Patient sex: F
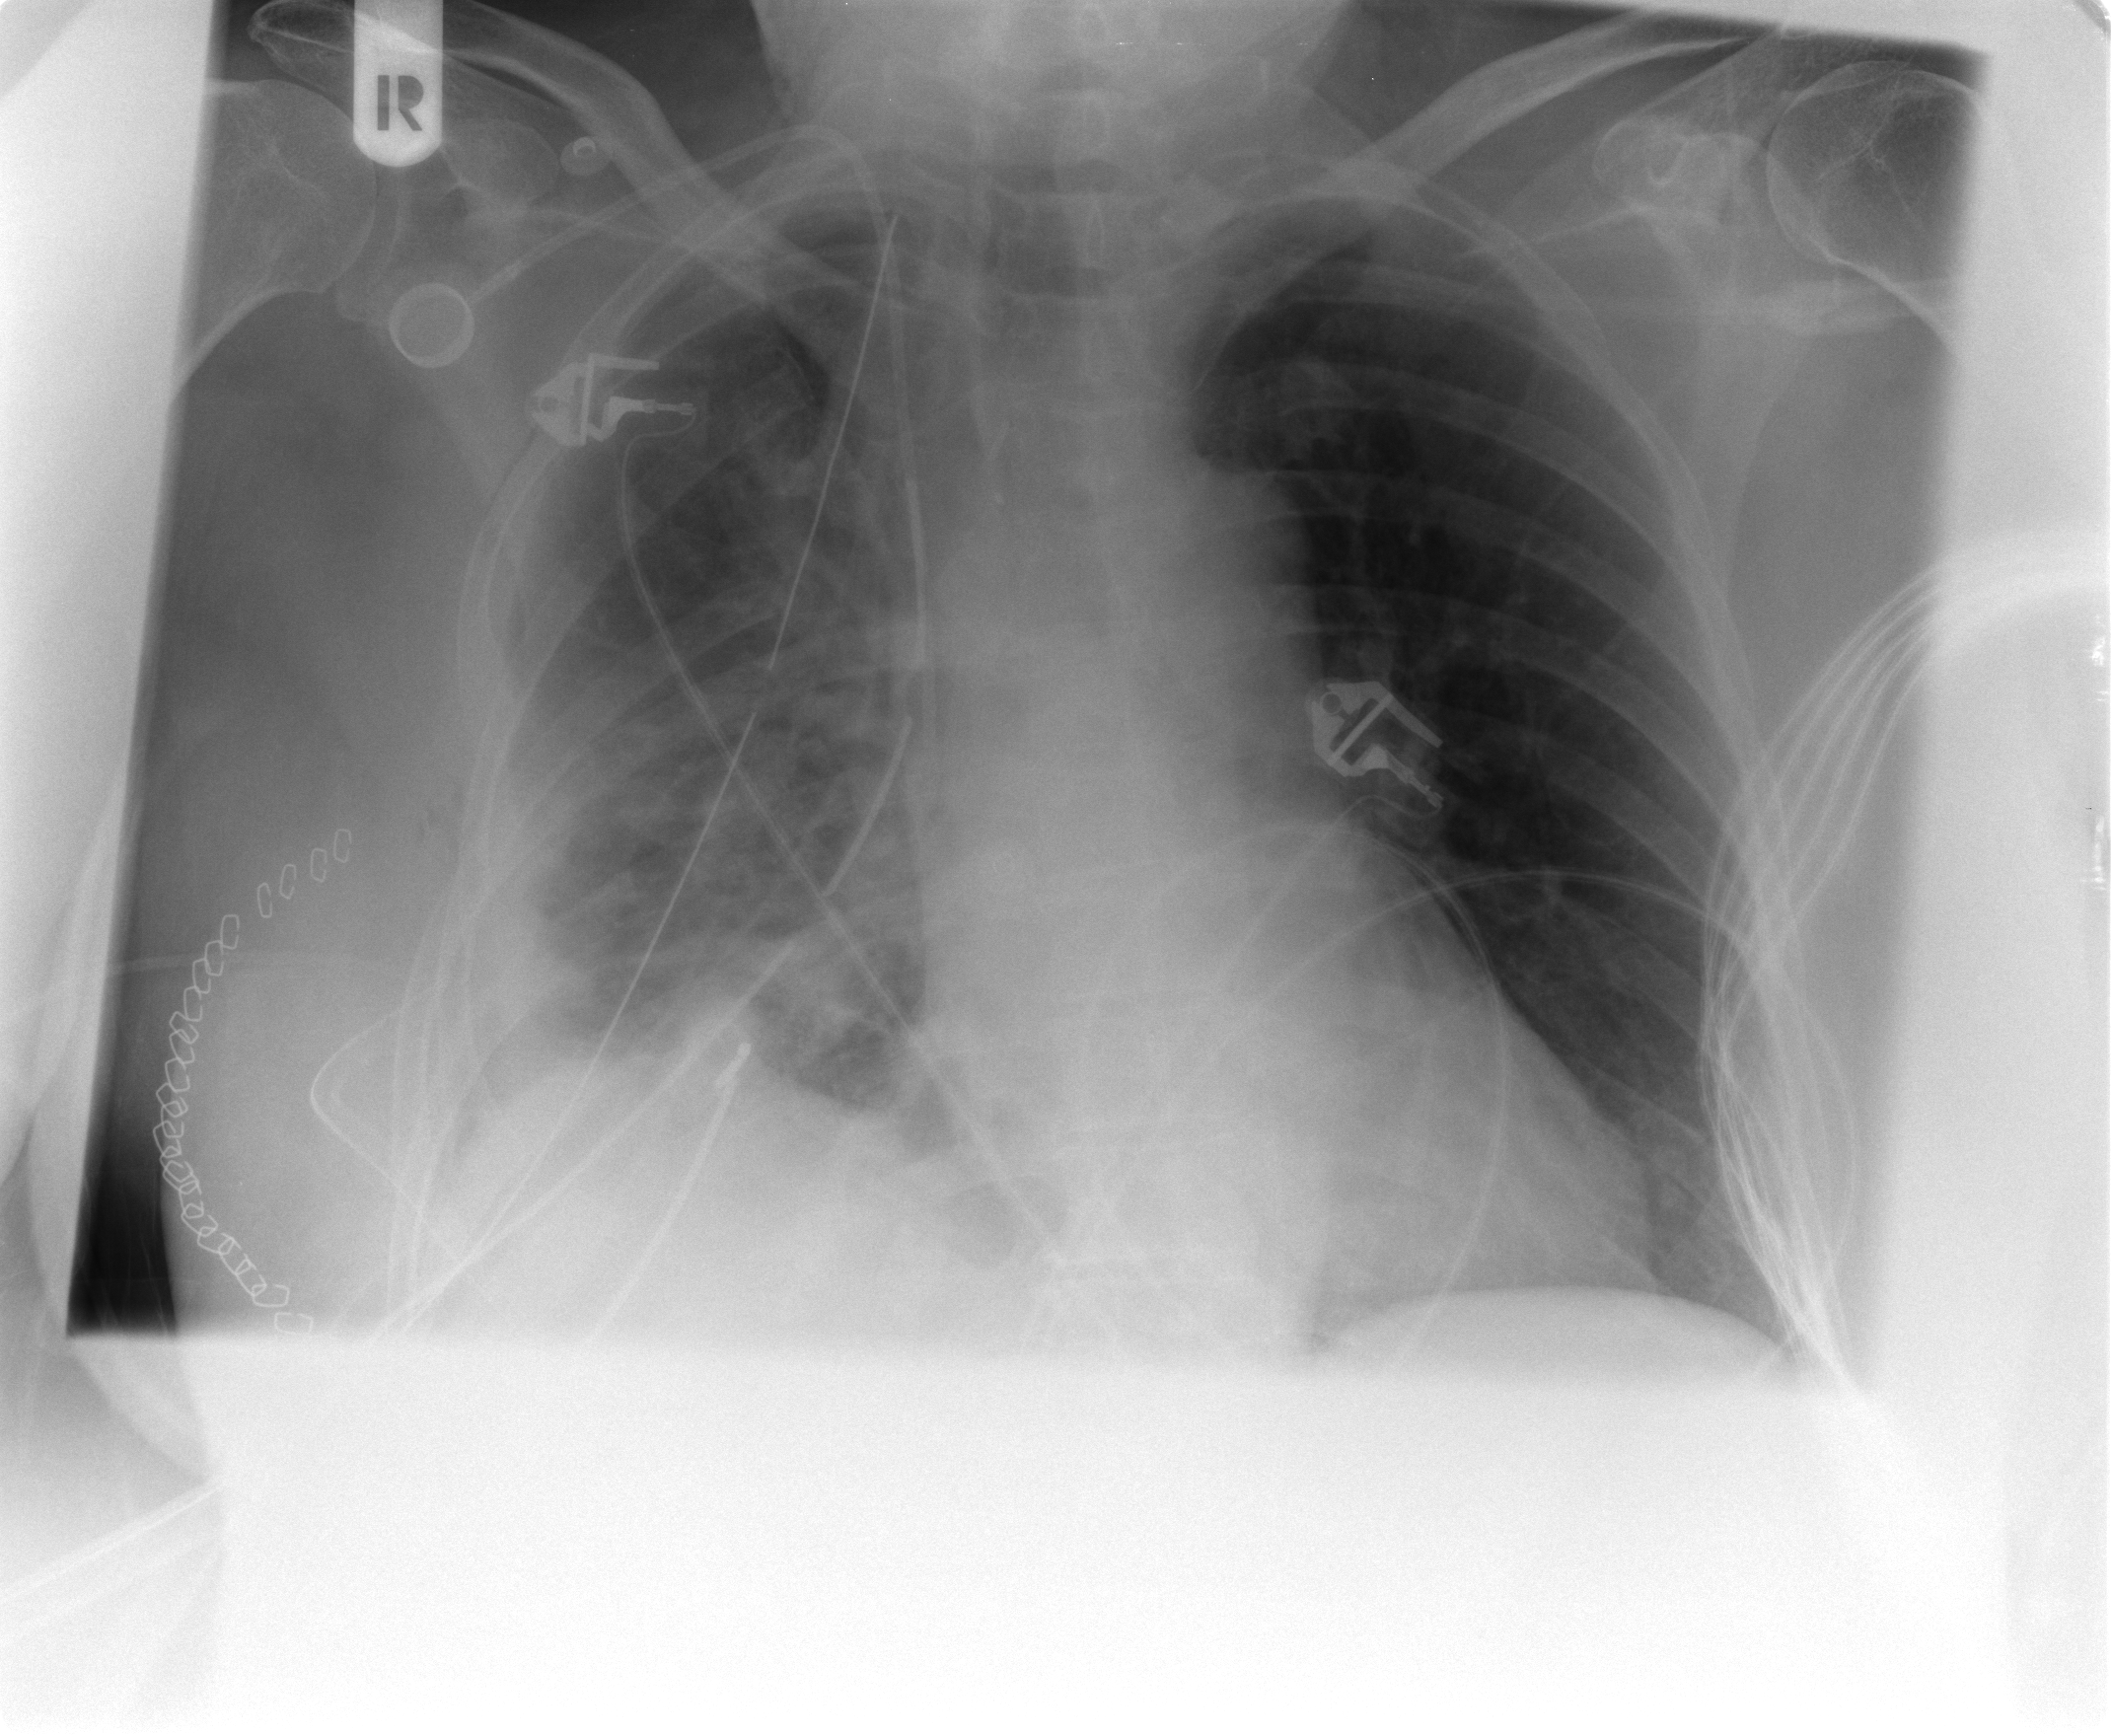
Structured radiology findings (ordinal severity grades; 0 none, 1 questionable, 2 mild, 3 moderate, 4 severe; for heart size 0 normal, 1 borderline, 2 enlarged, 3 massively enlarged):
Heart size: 0
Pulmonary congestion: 0
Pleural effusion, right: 2
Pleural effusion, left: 0
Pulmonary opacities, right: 1
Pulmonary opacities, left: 0
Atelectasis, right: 2
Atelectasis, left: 0